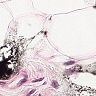
Metastatic tissue present: no